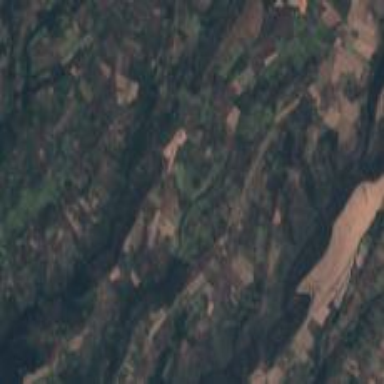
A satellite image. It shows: Picturesque farmland scene.